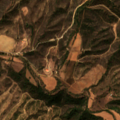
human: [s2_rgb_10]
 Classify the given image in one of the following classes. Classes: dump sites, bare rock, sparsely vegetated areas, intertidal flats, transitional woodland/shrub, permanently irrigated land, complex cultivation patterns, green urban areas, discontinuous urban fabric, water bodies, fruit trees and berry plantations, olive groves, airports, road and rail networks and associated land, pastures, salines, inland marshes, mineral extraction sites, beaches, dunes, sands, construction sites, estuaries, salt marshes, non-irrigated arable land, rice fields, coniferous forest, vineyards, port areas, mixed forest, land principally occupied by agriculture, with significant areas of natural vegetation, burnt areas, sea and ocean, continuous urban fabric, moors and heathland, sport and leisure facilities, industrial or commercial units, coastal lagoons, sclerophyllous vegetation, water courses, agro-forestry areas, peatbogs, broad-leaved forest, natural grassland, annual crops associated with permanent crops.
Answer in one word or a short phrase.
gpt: complex cultivation patterns, land principally occupied by agriculture, with significant areas of natural vegetation, broad-leaved forest, coniferous forest, transitional woodland/shrub